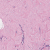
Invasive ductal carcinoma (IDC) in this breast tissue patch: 0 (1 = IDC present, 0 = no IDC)